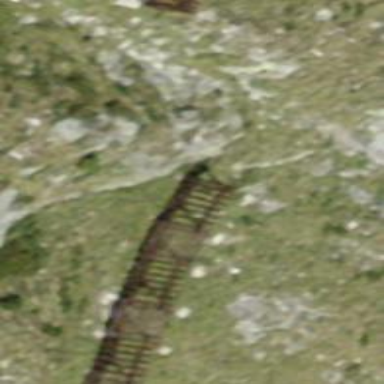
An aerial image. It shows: Structure designed for avalanche protection.